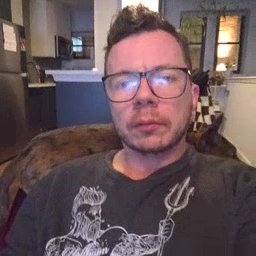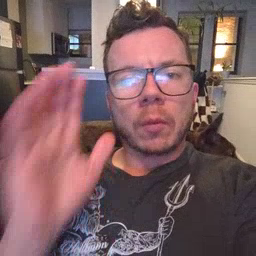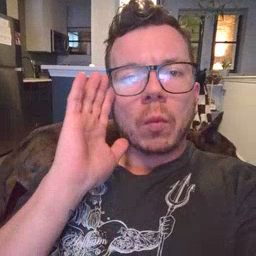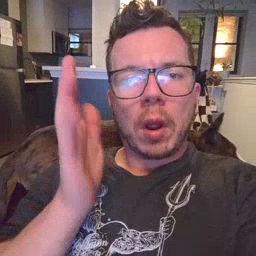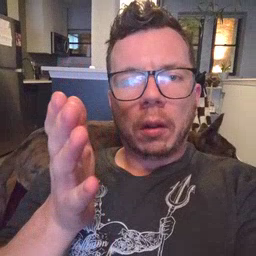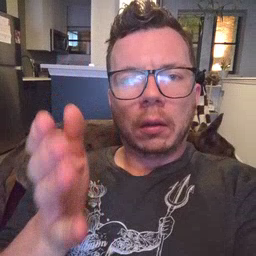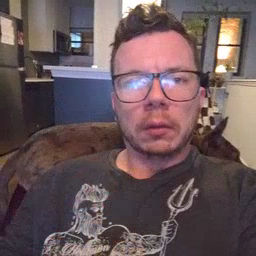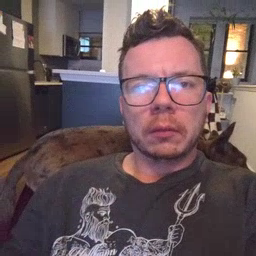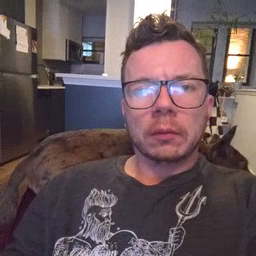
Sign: will